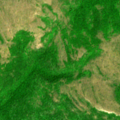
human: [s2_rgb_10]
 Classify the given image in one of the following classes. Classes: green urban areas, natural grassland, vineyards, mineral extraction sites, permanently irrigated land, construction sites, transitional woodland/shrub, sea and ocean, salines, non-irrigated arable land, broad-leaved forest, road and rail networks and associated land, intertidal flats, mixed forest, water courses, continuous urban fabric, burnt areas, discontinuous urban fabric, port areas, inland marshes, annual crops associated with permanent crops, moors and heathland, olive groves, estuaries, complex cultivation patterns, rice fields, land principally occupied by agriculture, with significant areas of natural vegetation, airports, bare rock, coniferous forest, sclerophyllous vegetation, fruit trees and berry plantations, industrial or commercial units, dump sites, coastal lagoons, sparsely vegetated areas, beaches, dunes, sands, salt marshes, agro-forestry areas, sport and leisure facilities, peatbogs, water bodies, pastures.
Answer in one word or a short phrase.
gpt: broad-leaved forest, natural grassland, transitional woodland/shrub